This grayscale texture is a bearing vibration snapshot reshaped row-by-row into a square image. Classify the bearing condition as one of: normal, inner_race, outer_race, ball.
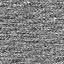
Answer: normal